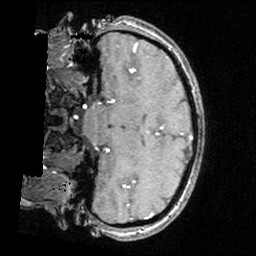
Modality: angio
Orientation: coronal
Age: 27
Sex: female
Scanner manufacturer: siemens
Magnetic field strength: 3 T
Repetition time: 0.025 s
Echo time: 0.00334 s